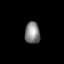
Tissue: lung
Cell type: Epithelial cells
Senescence score: 0.234
Nuclear area (px): 323
Mean DAPI intensity: 132.217